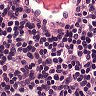
Metastatic tissue present: no